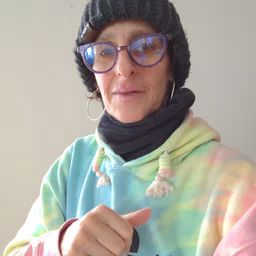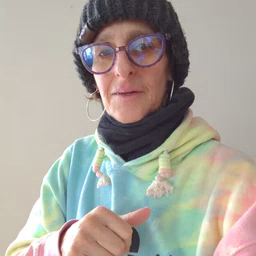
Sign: haveto